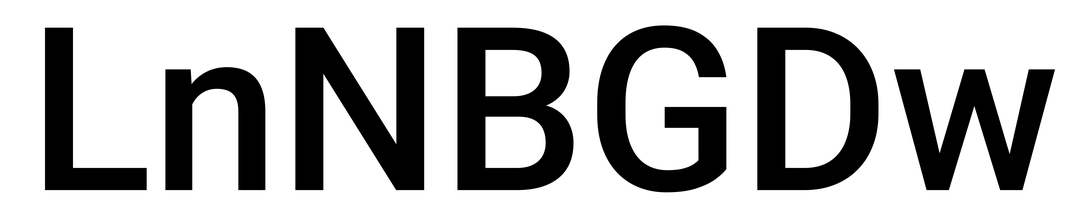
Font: Roboto_Medium